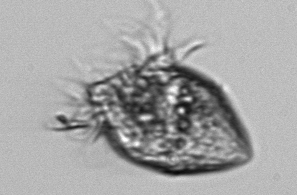
Label: Strombidium_morphotype1